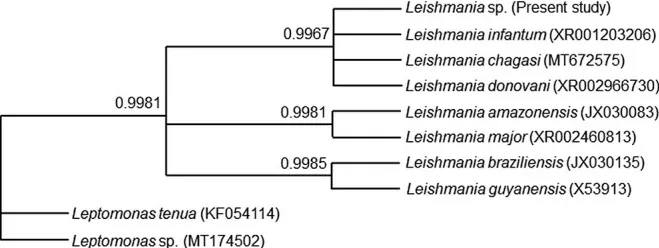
Phylogenetic tree derived from the Bayesian inference based on
partial SSU rDNA of Leishmania. Bayesian posterior
probability values are given above the branch nodes. The scale bar
indicates the number of substitutions per nucleotide site.
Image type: chart (chart)